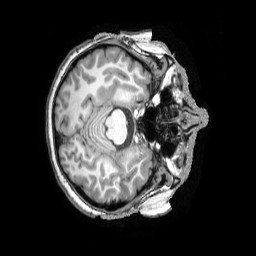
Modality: T1w
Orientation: axial
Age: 22
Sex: female
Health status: healthy
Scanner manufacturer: philips
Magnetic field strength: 3 T
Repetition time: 0.008316 s
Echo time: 0.003853 s